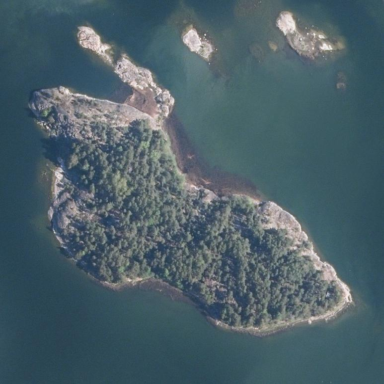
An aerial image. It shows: Island with natural coastline.